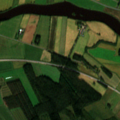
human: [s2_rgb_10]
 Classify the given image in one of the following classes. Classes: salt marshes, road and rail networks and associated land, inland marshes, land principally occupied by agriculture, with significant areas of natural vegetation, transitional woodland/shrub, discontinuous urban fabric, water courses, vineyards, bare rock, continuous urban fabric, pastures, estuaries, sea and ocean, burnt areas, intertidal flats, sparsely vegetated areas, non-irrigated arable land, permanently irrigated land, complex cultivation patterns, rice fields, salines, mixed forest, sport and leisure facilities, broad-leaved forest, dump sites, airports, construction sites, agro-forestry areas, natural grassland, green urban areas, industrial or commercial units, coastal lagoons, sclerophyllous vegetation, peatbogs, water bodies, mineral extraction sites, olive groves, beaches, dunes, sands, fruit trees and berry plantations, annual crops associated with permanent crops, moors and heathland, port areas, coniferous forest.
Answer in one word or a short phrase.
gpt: non-irrigated arable land, land principally occupied by agriculture, with significant areas of natural vegetation, coniferous forest, water courses